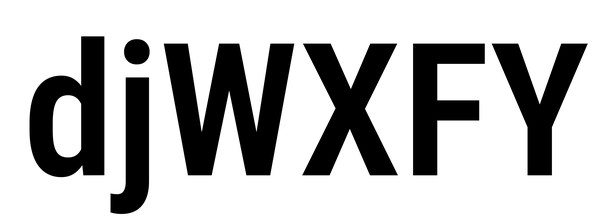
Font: Roboto_Condensed_SemiBold